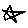
Label: star